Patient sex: F
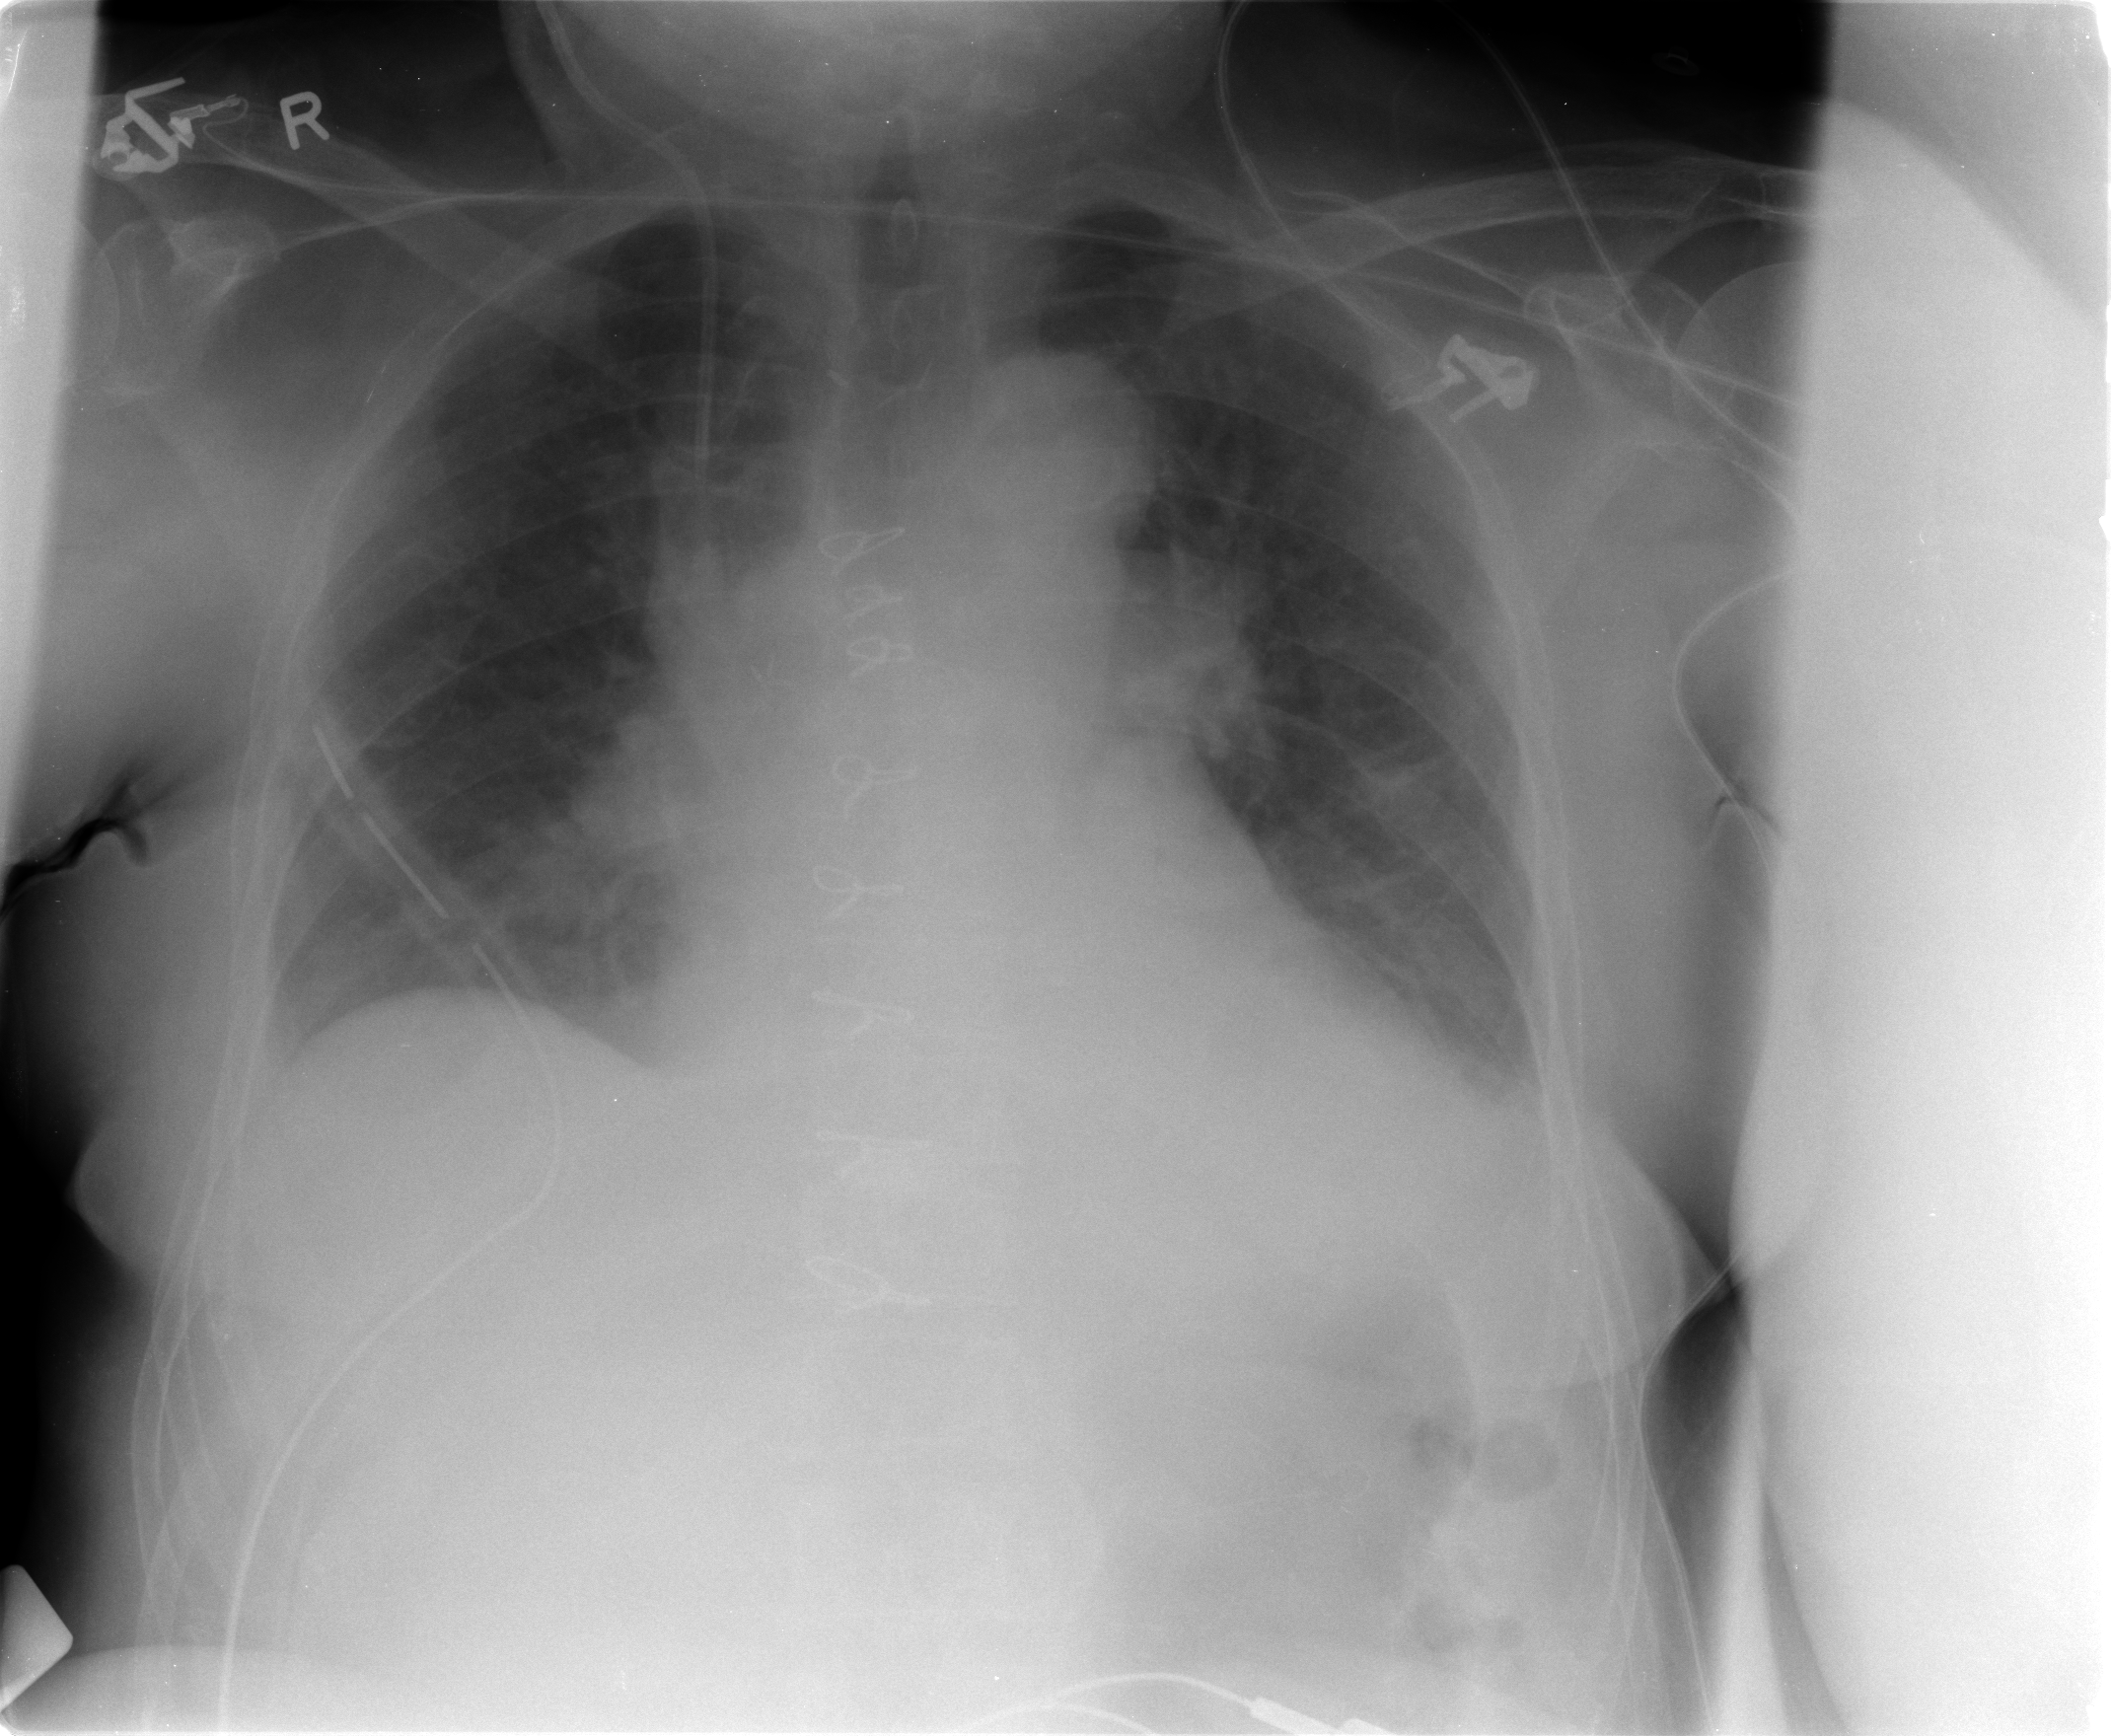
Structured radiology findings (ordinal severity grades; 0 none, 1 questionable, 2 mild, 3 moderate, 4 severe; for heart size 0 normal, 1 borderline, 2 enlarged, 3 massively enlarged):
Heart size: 0
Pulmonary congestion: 2
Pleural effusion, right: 0
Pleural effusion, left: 0
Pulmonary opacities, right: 1
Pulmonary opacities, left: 0
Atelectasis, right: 1
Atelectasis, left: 2